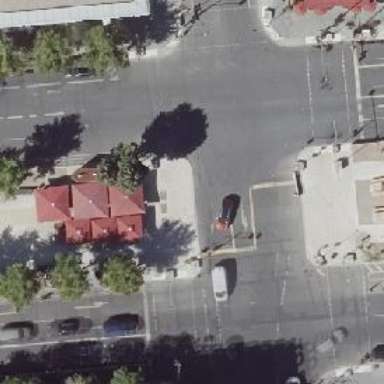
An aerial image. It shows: Unmarked road crossing.